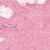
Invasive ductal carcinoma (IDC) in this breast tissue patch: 0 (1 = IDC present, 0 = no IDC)